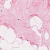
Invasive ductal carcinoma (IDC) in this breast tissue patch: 0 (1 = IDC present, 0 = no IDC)